Question: I have a 'ListView', that implements a 'GridView' as 'View', where items are grouped (using 'Expander') according to a field which is rappresented by a 'ComboBox'.
The 'ItemsSource' of my 'ListView' is binded with an 'ObservableCollection' of:
'''
public class data
{
public string Name { get; set; }
public int Age { get; set; }
public bool Graduate { get; set; }
public eMusic Music { get; set; }
}
public enum eMusic
{
Rock,
Pop,
Classic
}
'''
Where the value of 'Music' property is shown by the 'ComboBox'.

The problem is the following: when I change the value of a ComboBox (for example Pop -> Rock) the relative item is not moved in the corresponding group. Why? How can I solve this problem?
<URL>
<URL>
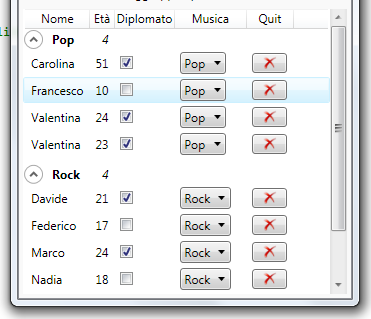
Answer: When I edit the 'ComboBox' I have to refresh the 'ItemsSource' of my 'ListView':
'''
ICollectionView view = CollectionViewSource.GetDefaultView(MyListView.ItemsSource);
view.Refresh();
'''